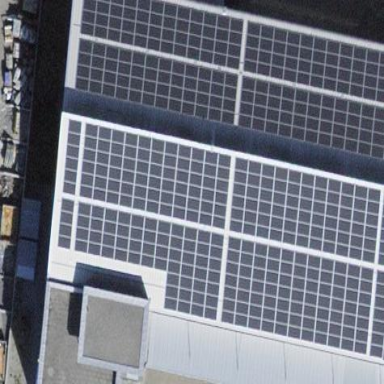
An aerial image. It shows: Solar power generator.